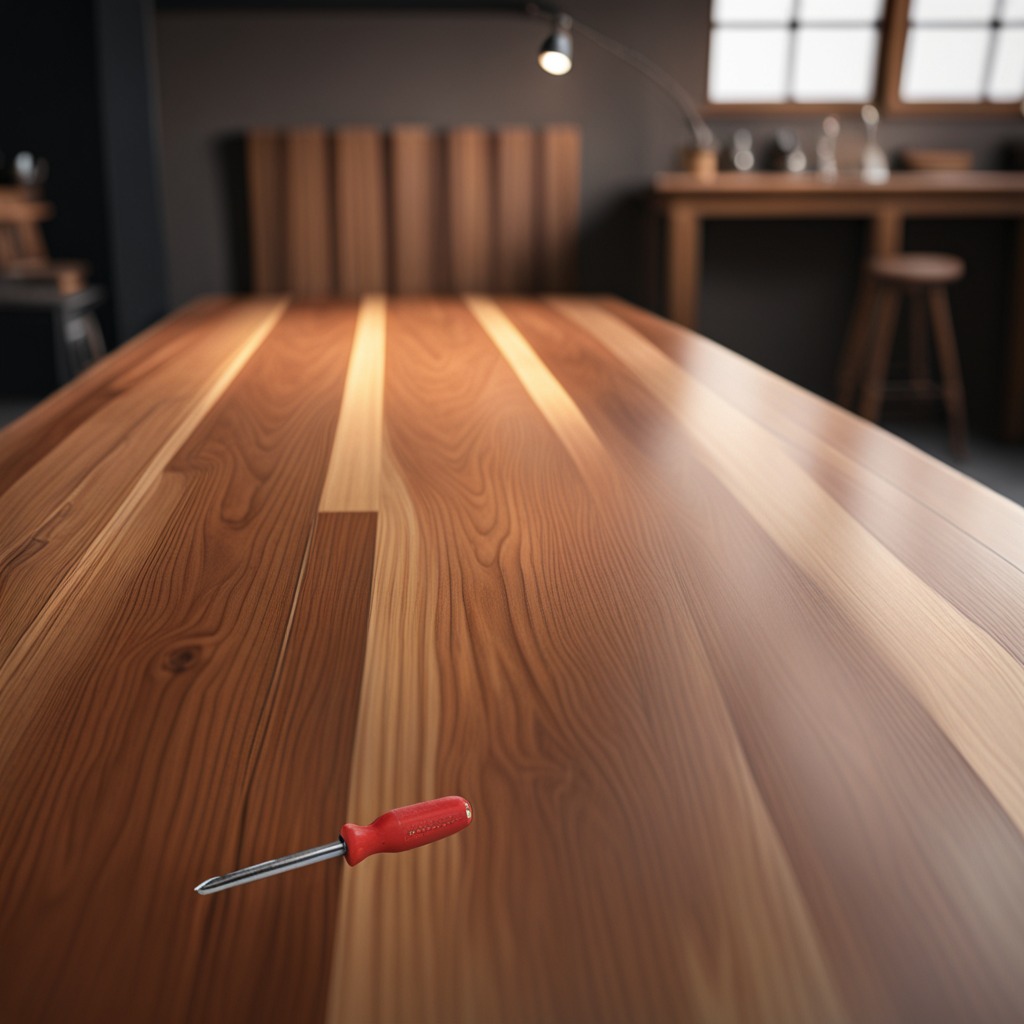
A screwdriver is lying on the wooden table in the carpentry studio.